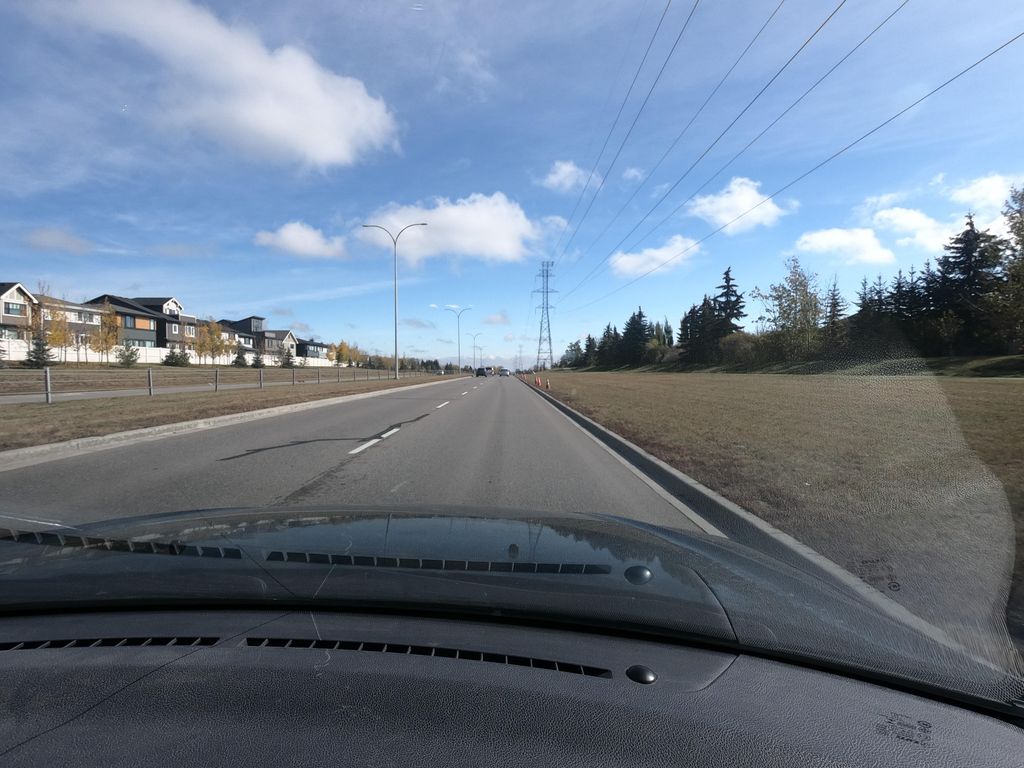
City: calgary